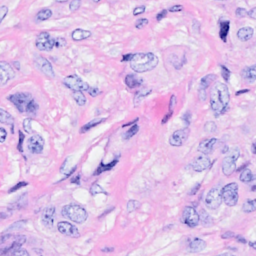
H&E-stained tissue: Breast